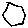
Label: hexagon